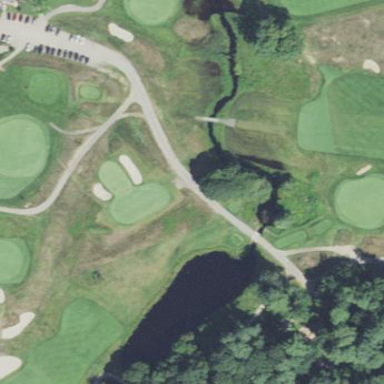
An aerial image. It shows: Area with grass used as rough in golf course.